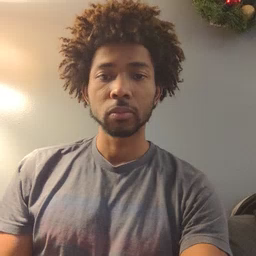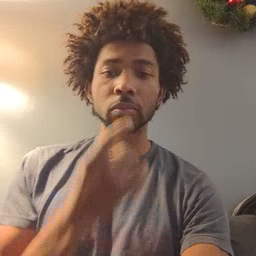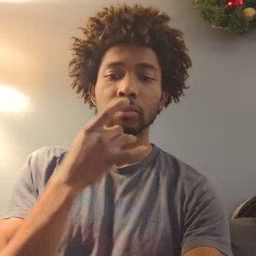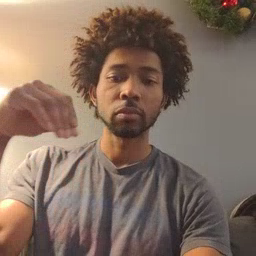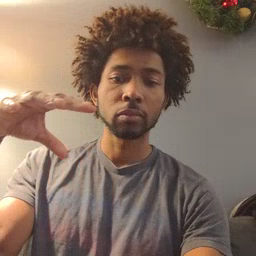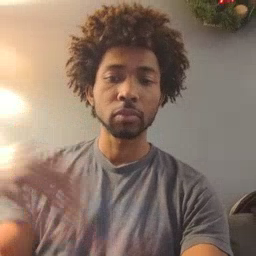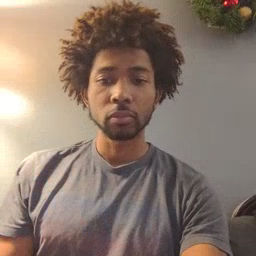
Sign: lamp